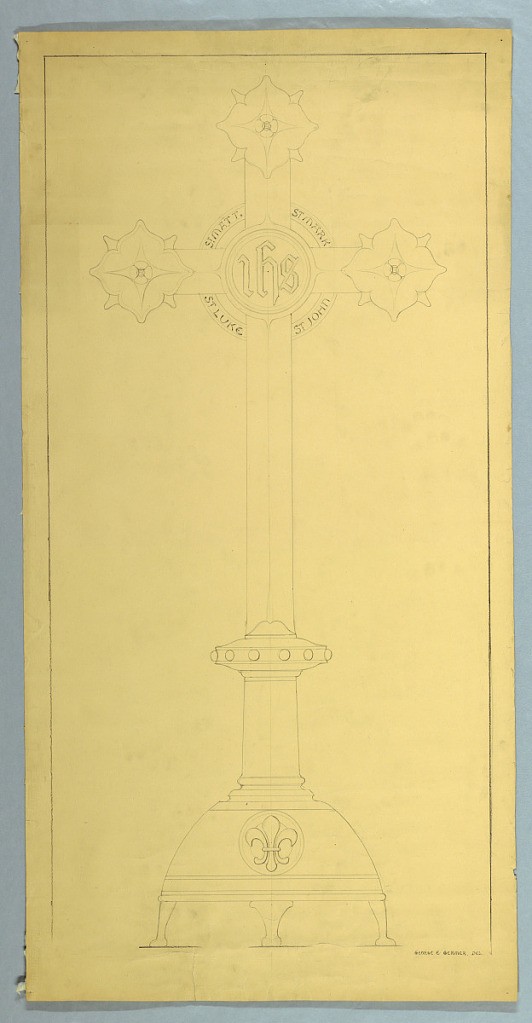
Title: Ecclesiastical Ornament Drawing: Cross
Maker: George E Germer, 1868 – 1936
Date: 1888–1936
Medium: Graphite on paper
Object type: Drawing
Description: Ecclesiastical Ornament Drawing: Cross